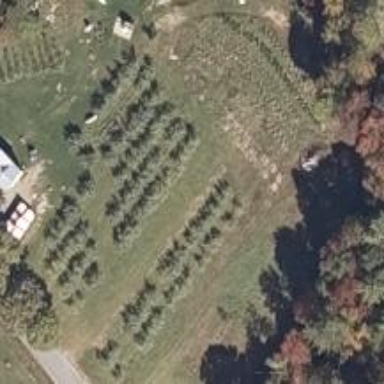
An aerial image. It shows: Orchard.